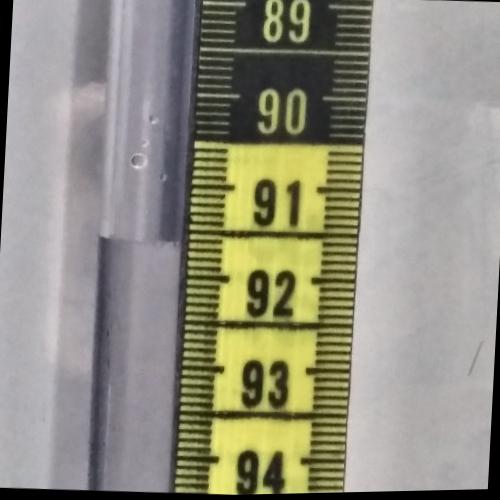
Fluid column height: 91.6 cm